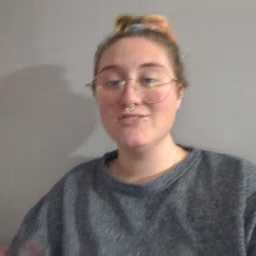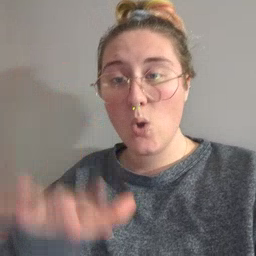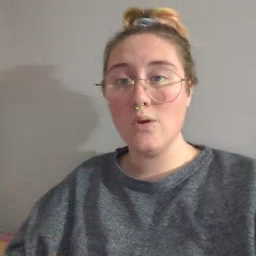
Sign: snow